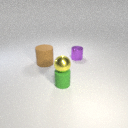
small green rubber cylinder below small yellow metal sphere